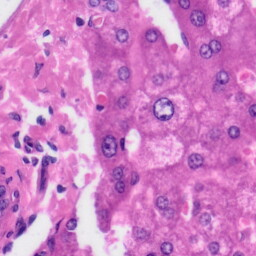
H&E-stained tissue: Liver